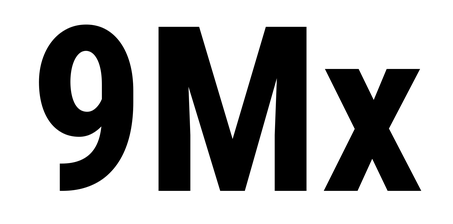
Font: Roboto_Condensed_Bold